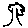
Label: tree